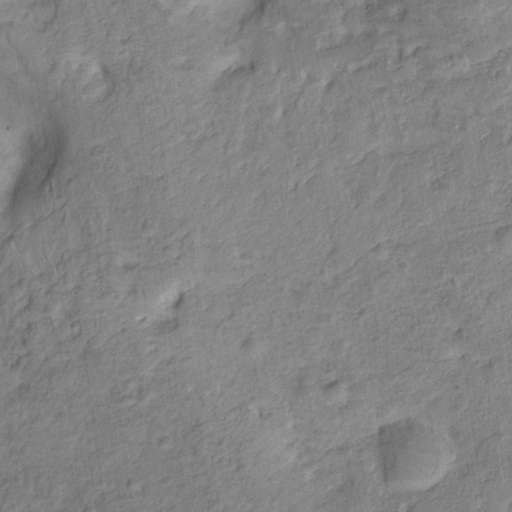
Classes present: Background, Cone